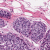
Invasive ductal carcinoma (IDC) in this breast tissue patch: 0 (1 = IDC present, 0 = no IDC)